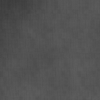
Label: dusty